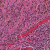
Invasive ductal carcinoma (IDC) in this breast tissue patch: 0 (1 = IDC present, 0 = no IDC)